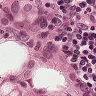
Metastatic tissue present: yes